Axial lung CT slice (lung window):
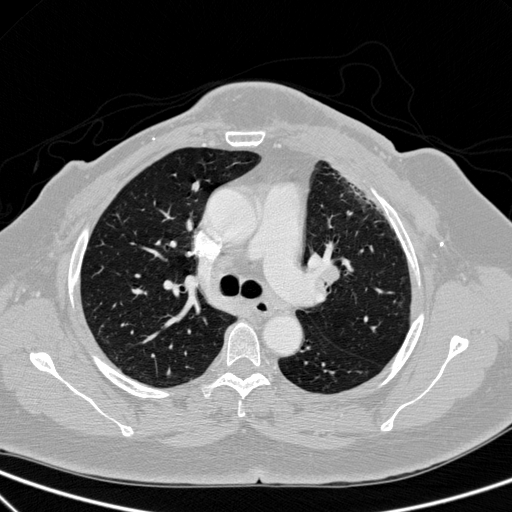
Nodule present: no